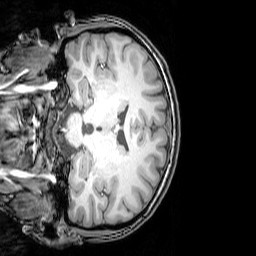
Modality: T1w
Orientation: coronal
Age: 22
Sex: female
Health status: healthy
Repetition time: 0.081 s
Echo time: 0.037 s